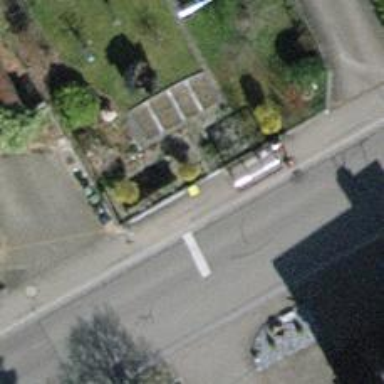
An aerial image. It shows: Post box is visible.